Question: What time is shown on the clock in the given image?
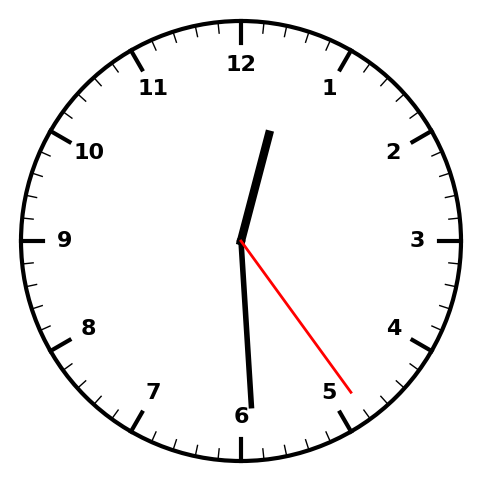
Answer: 12:29:24